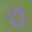
Label: 0